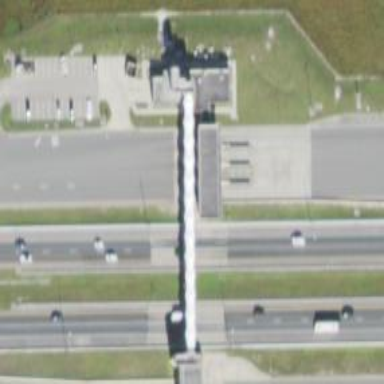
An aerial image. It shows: Toll gantry on the road.